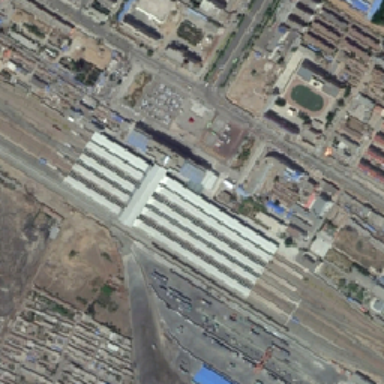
There are many railway stations .